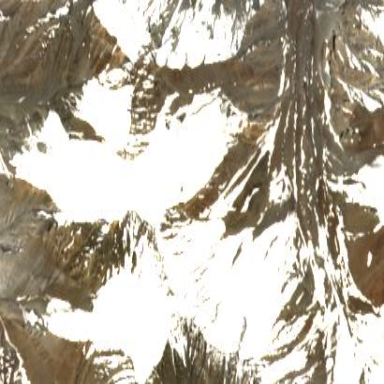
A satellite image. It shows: Majestic glacier in the distance.